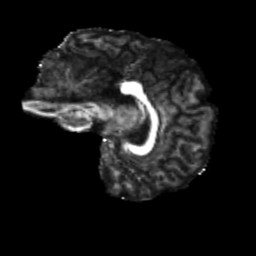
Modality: FA
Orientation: sagittal
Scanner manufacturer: siemens
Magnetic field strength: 3 T
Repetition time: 4 s
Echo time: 0.0594 s